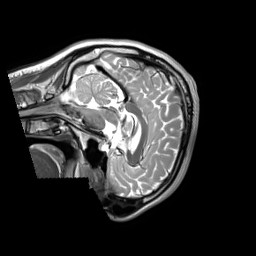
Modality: T2w
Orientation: sagittal
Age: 26
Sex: male
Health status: ill
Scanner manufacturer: siemens
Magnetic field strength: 3 T
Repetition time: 2.8 s
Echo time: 0.326 s